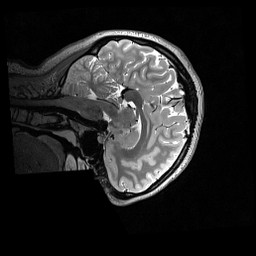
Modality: T2w
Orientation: sagittal
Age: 20
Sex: female
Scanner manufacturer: siemens
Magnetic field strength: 3 T
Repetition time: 3.2 s
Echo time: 0.571 s